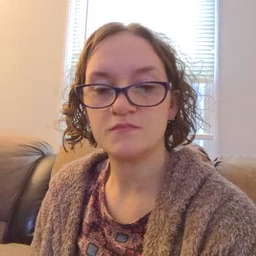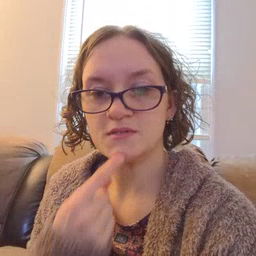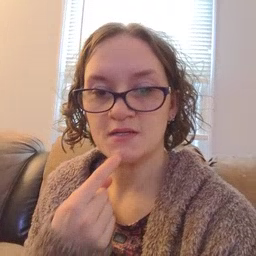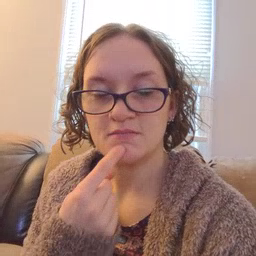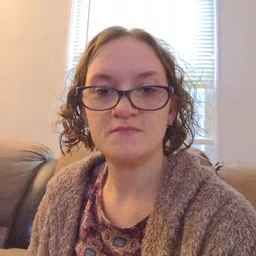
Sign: say